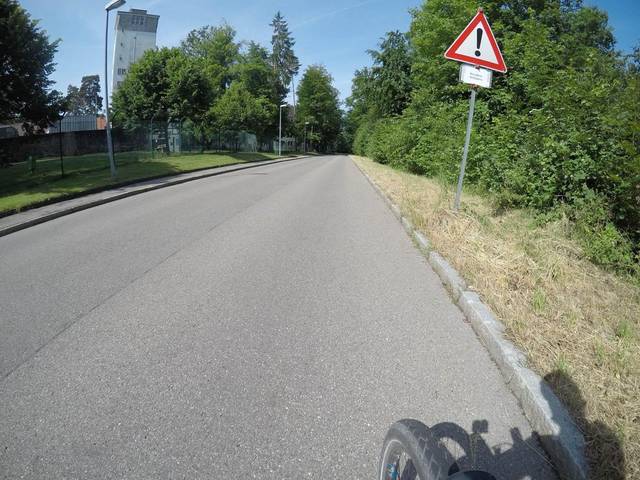
Region: Germany
Coordinates: 48.689, 9.039